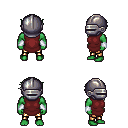
a pixel art fantasy rpg character, male body template, orc, green skin, maroon tunic, gold greaves, gray short bangs hairstyle, metal helm, white cloth bracers, four views (front, back, left, right), 2x2 character sprite sheet, small pixel art, hard edges, no anti-aliasing